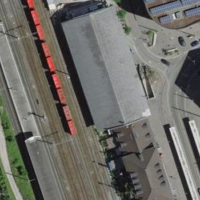
EUNIS habitat code: 57
Species observed at this site:
Anthidium manicatum
Columba livia